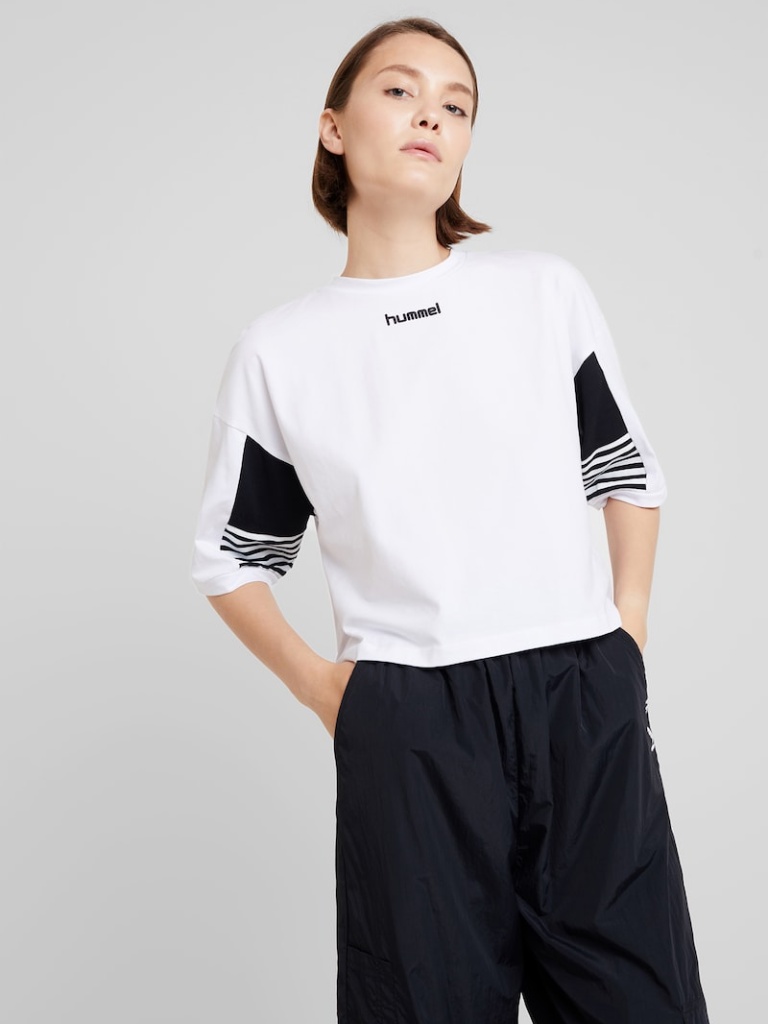
cotton relaxed short sleeve waist length Untucked crew t-shirt